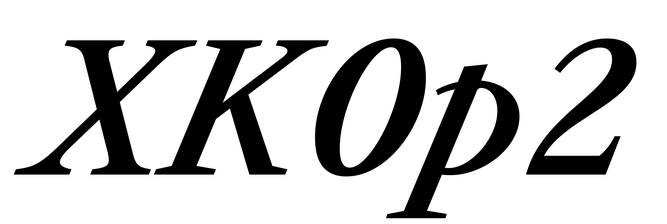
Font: LibreCaslonText-Italic_SemiBold_Italic